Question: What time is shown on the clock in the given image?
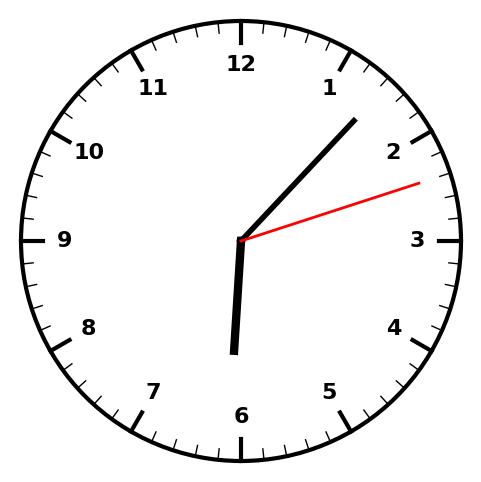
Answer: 06:07:12